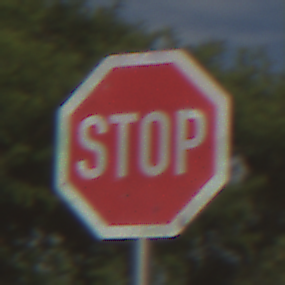
Verkehrszeichen: Stop
Umgebung: Outdoor, Nature
Tageszeit: MorningAfternoon
Wetter: PartlyCloudy
Licht: Natural
Jahreszeit: NotSpecified
Kontrast: HighContrast